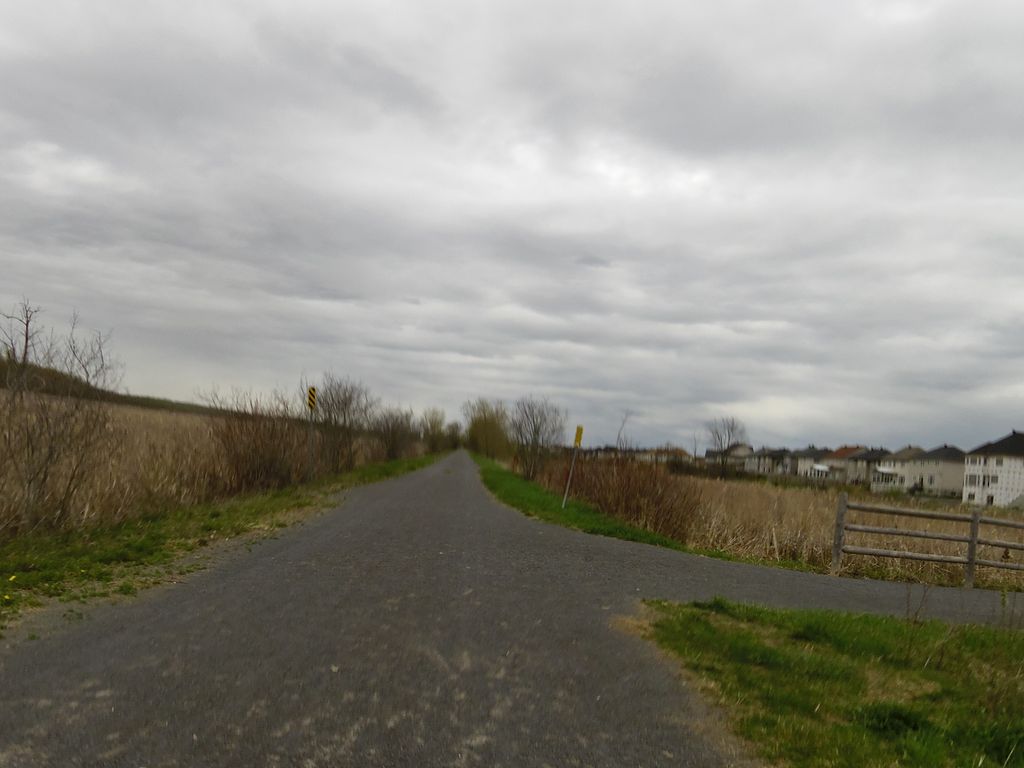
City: ottawa-gatineau